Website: ulta-beauty
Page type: address-validator
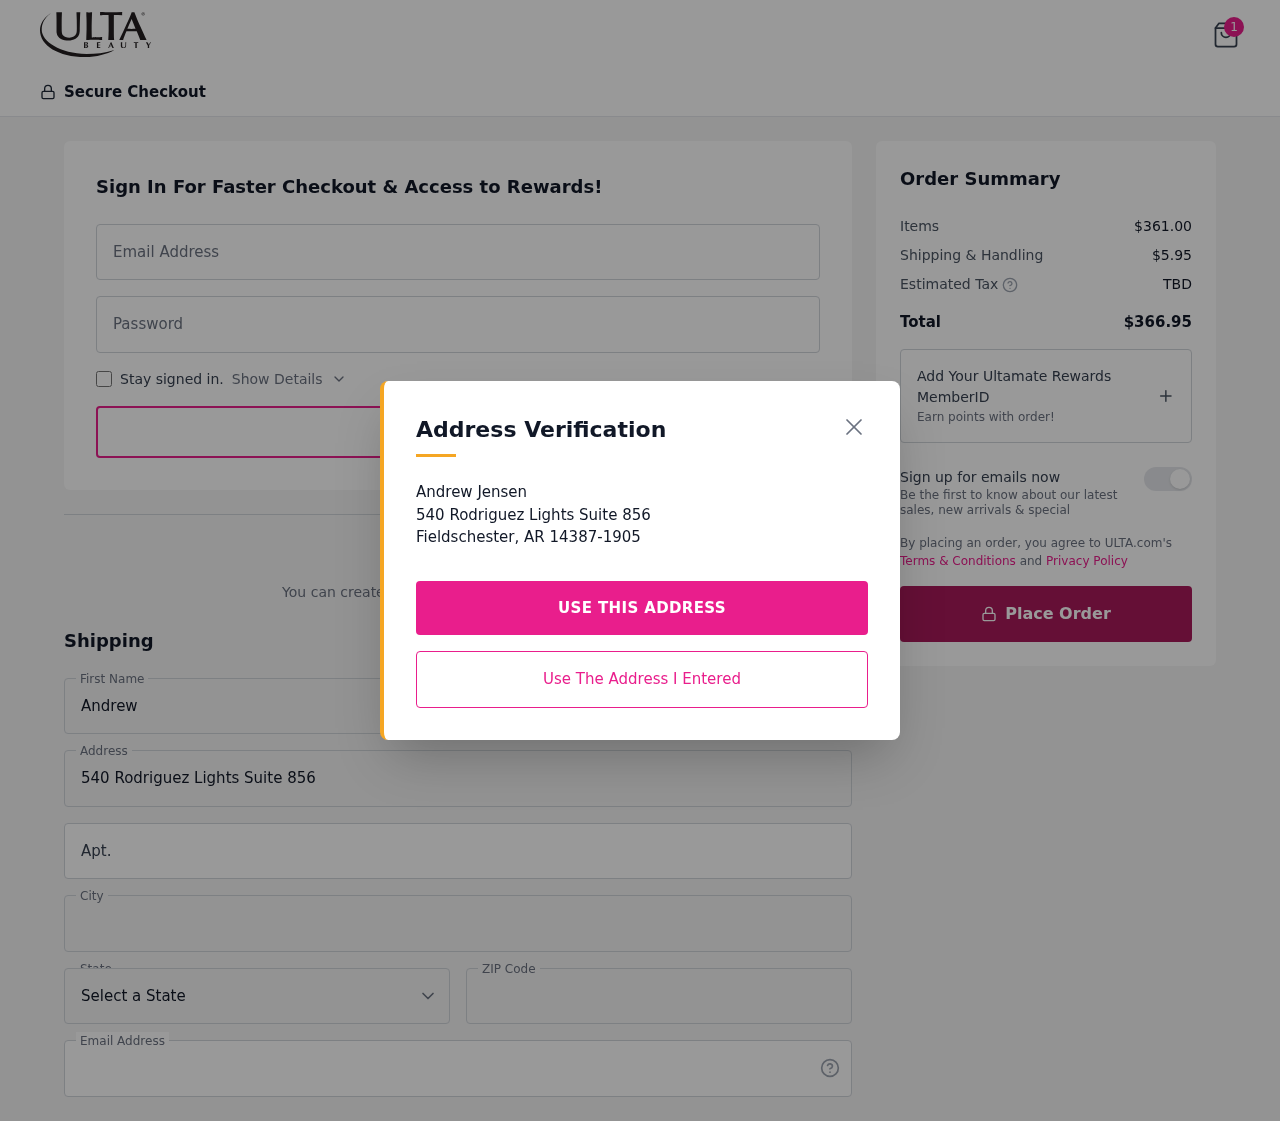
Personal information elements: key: PII_CITY
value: Fieldschester
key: PII_EMAIL
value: andrew_jensen@hotmail.com
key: PII_FIRSTNAME
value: Andrew
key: PII_LASTNAME
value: Jensen
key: PII_POSTCODE
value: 14387
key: PII_STATE_ABBR
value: AR
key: PII_STREET
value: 540 Rodriguez Lights Suite 856
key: PII_STREET2
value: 540 Rodriguez Lights Suite 856
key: PII_STREET2
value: Apt. 823
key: PII_FULLNAME2
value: Andrew Jensen
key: PII_CITY2
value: Fieldschester
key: PII_STATE_ABBR2
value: AR
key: PII_POSTCODE_FULL
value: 14387
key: PII_POSTCODE_EXT
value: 1905
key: PII_POSTCODE_NUMERIC
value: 14387
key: PII_POSTCODE_EXT_NUMERIC
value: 1905
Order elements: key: ORDER_NUM_ITEMS
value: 1
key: ORDER_SUBTOTAL
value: $361.00
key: ORDER_SHIPPING_COST
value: $5.95
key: ORDER_TOTAL
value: $366.95